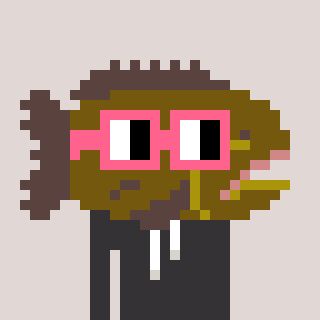
a pixel art character with square pink glasses, a grouper-shaped head and a grayscale-colored body on a warm background